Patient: sex M, age 49
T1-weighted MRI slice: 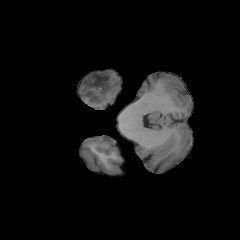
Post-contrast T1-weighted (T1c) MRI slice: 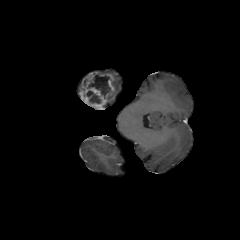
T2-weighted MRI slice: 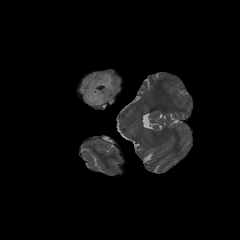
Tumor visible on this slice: yes
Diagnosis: Glioblastoma, IDH-wildtype
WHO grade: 4